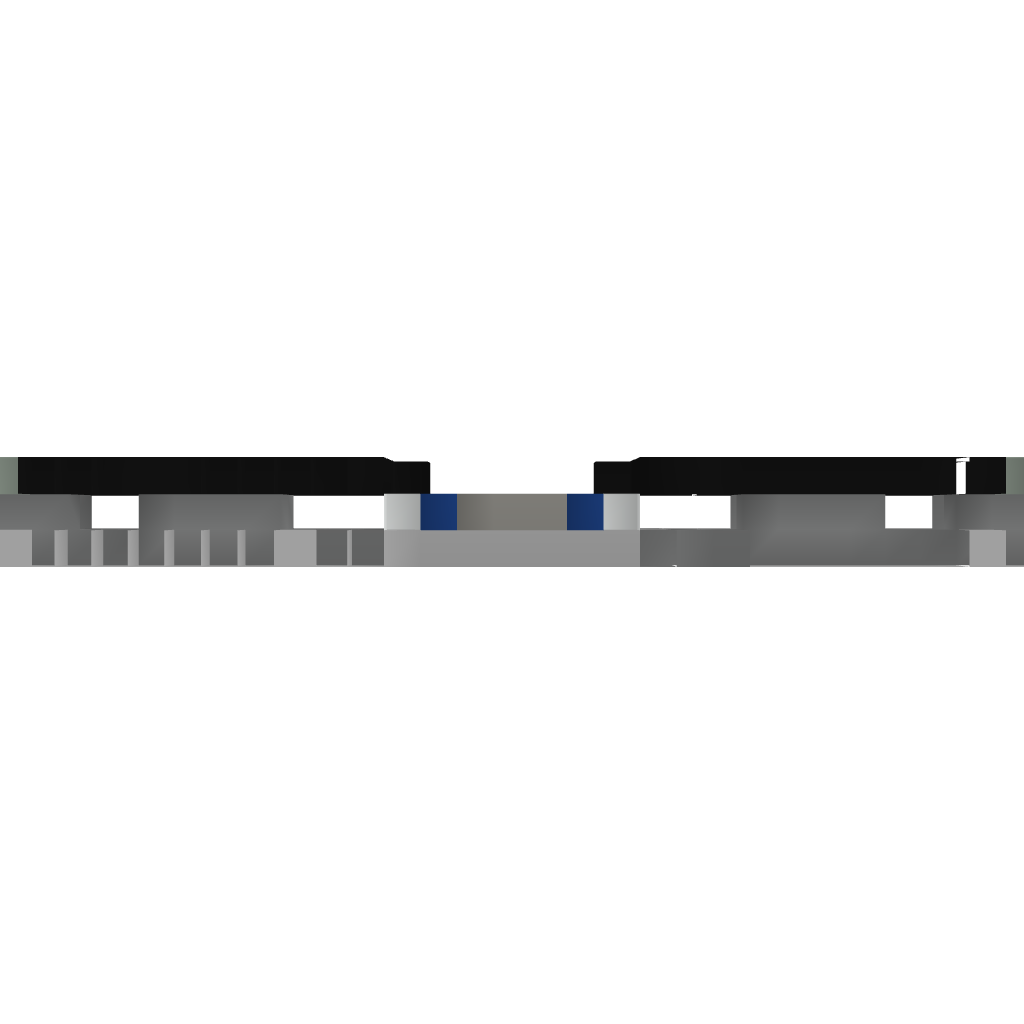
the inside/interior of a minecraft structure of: Firework machine!